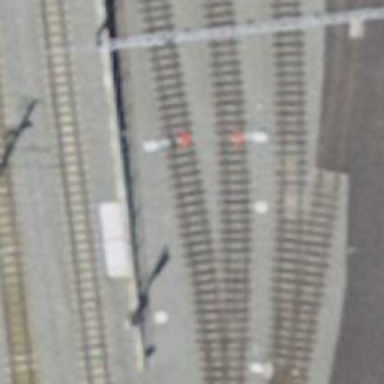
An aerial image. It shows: Narrow-gauge railway in service yard. The railway is electrified with contact line.